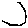
Label: hexagon